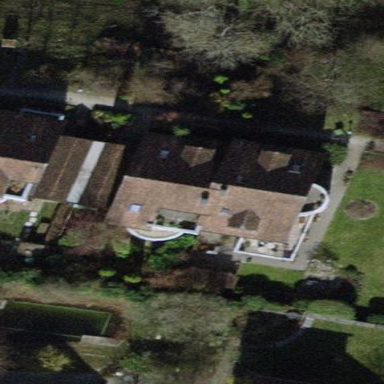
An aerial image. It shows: Terrace building.